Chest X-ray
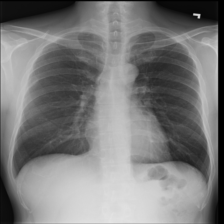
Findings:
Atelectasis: negative
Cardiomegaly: negative
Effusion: negative
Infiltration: positive
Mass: negative
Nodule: negative
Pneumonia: negative
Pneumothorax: negative
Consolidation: negative
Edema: negative
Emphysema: negative
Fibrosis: negative
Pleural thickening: negative
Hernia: negative